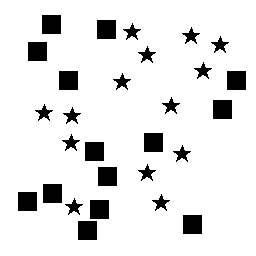
Squares: 14
Triangles: 0
Stars: 14
Total shapes: 28